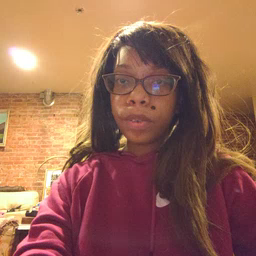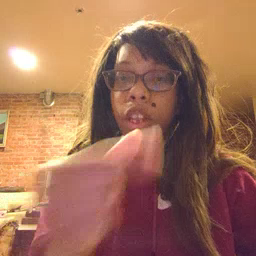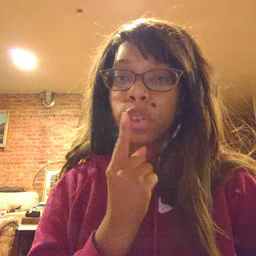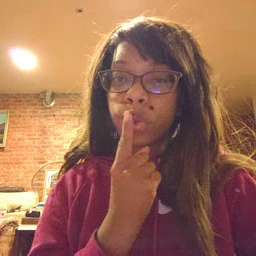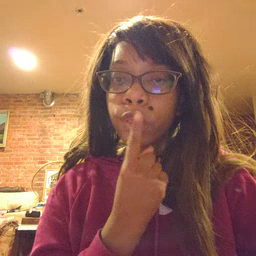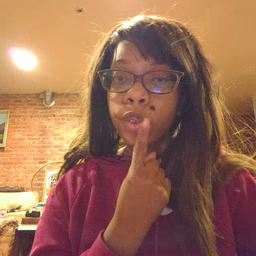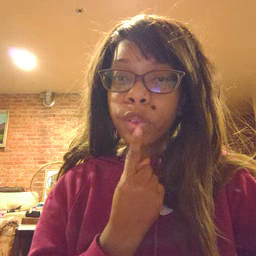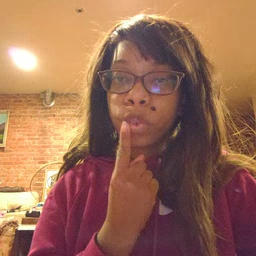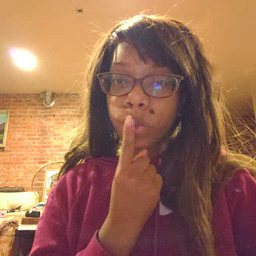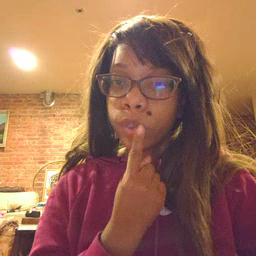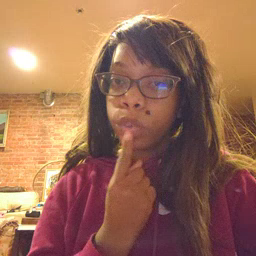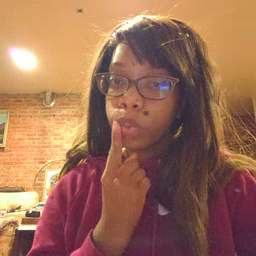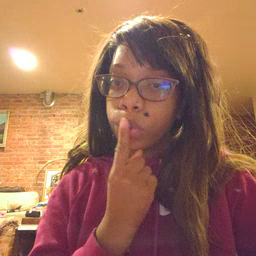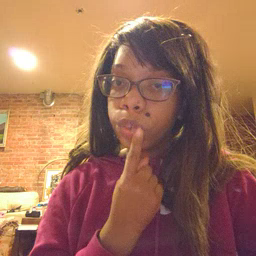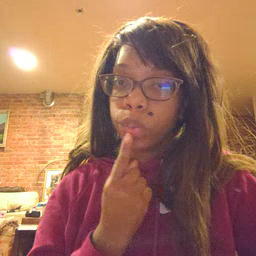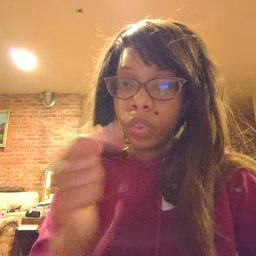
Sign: lips